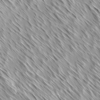
Label: not_dusty